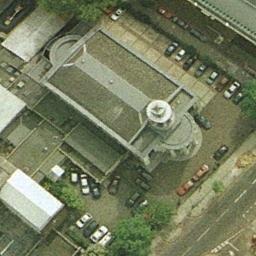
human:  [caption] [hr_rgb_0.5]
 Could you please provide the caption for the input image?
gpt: The church with a tower and some parking lots are next to it .

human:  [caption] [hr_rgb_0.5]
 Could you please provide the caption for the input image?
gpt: A cathedral with a brown roof, Surrounded by trees and parked vehicles .

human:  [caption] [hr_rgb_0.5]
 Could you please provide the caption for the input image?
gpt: The church is next to some cars .

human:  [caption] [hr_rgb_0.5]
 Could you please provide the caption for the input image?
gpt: This is a church that looks like a cross from above .

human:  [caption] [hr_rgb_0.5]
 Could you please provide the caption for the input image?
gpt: Many cars are near the church .